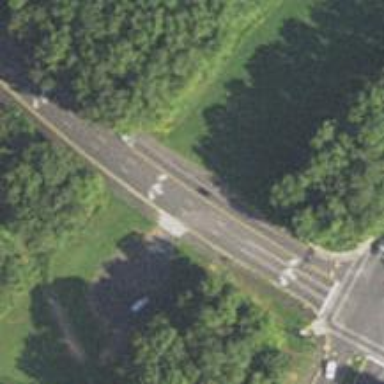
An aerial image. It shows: Asphalt road classified as primary highway.